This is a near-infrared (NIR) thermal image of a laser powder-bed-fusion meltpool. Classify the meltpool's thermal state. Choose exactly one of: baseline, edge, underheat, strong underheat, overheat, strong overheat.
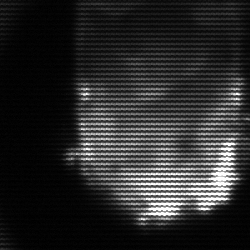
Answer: baseline